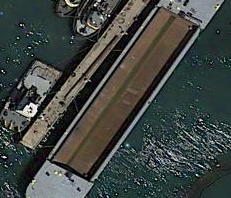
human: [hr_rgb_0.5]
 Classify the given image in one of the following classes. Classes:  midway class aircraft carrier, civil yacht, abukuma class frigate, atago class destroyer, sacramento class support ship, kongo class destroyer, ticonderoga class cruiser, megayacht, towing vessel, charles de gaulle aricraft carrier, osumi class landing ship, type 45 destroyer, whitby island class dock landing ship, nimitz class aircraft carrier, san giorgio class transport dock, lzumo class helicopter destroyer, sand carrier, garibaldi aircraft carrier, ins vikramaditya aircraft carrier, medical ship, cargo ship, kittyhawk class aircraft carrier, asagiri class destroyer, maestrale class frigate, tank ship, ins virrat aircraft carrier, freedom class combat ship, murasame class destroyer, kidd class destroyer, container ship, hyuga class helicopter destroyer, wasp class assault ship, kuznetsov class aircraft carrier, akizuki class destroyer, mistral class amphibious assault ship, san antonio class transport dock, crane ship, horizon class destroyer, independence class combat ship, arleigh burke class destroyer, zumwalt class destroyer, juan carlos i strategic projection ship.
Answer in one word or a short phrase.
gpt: Sand carrier